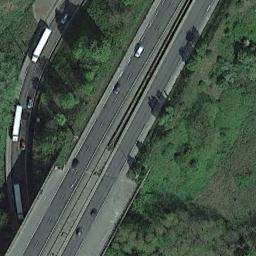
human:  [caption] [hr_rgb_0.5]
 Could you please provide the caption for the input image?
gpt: A straight freeway goes through the lawn with many trees and forms an overpass on another freeway .

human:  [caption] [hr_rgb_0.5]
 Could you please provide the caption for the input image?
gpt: The freeway is next to lines of trees with some cars .

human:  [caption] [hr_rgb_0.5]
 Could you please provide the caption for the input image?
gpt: There are three cars on each highway .

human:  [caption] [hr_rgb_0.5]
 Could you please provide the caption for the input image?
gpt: Freeways are on roads on the ground  There are many cars on roads and freeways  They are surrounded by large forests .

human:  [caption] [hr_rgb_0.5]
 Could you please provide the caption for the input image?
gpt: There are green lawns and trees beside the freeway .